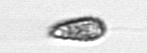
Label: Pseudochattonella_farcimen